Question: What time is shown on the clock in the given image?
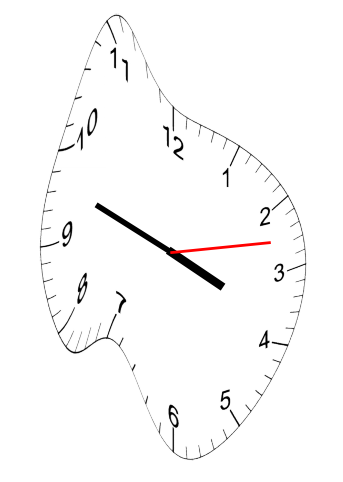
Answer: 03:48:13